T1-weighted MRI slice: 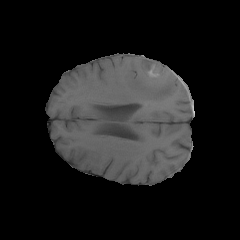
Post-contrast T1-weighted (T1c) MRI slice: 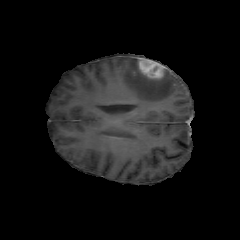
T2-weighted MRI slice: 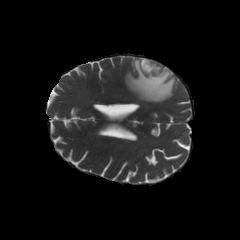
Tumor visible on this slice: yes